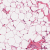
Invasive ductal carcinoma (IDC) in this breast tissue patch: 0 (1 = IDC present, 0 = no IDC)